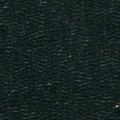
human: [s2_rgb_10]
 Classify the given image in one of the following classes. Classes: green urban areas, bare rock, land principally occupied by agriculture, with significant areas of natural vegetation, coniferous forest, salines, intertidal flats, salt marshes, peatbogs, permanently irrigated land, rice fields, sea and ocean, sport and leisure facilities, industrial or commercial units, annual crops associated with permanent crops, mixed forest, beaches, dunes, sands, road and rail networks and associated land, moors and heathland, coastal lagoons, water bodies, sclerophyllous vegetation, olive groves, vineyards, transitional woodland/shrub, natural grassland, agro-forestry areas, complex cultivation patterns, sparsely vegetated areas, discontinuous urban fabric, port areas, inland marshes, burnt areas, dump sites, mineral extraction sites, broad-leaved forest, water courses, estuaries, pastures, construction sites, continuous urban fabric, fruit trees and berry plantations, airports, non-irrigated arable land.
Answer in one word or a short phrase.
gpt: sea and ocean